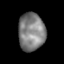
Tissue: lung
Cell type: Myeloid cells
Senescence score: 0.2323
Nuclear area (px): 983
Mean DAPI intensity: 128.063